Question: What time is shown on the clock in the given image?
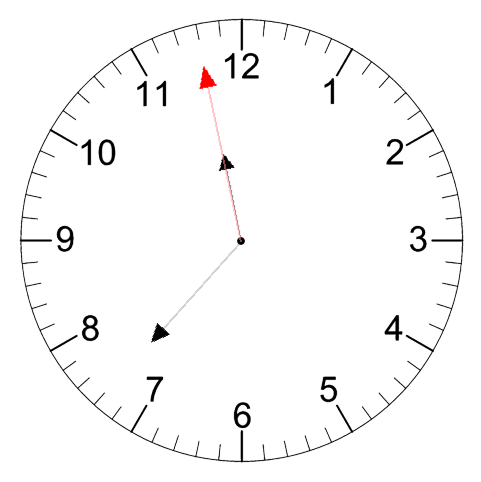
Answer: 11:36:58